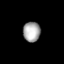
Tissue: prostate
Cell type: T cells
Senescence score: 0.2681
Nuclear area (px): 343
Mean DAPI intensity: 166.093